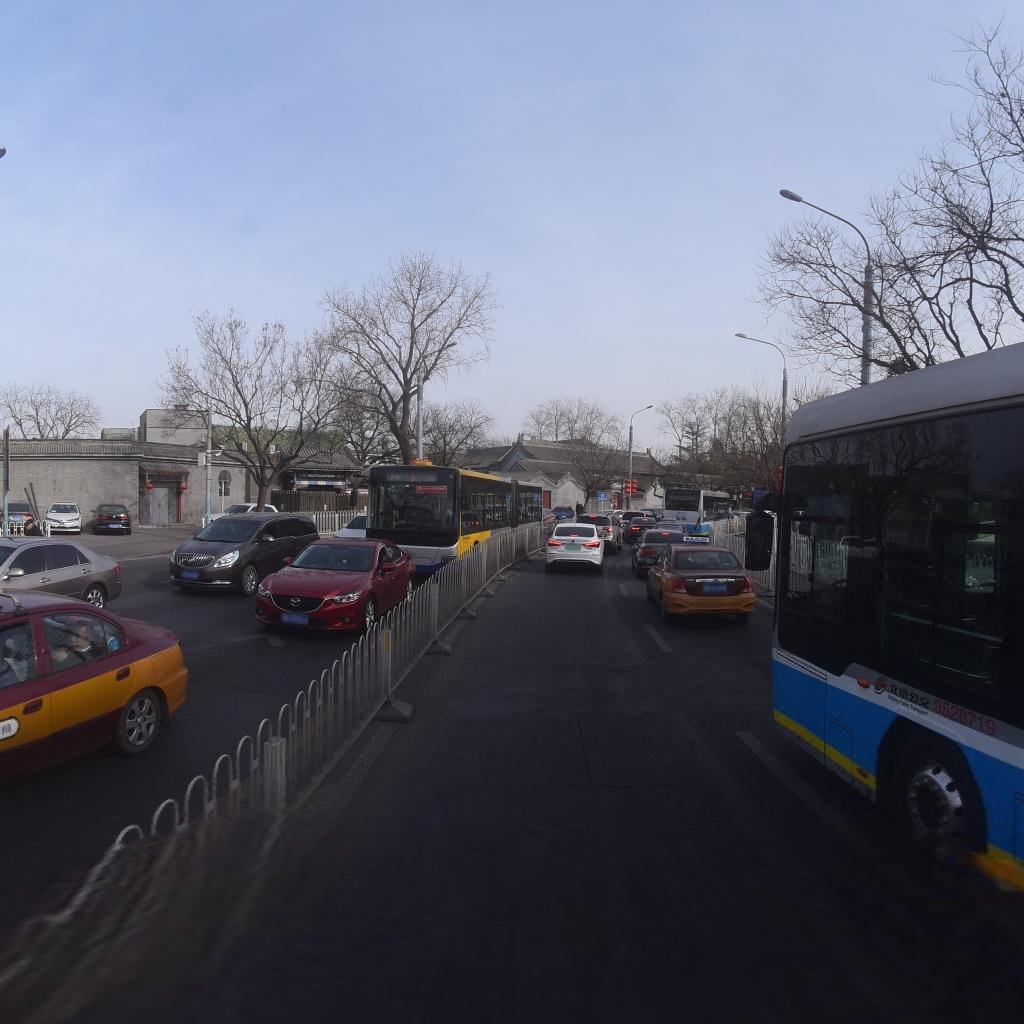
Region: Xicheng
Road damage annotations: longitudinal crack, transverse crack